Field crop: maize
Growth stage: 2
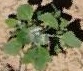
Species: chenopodium